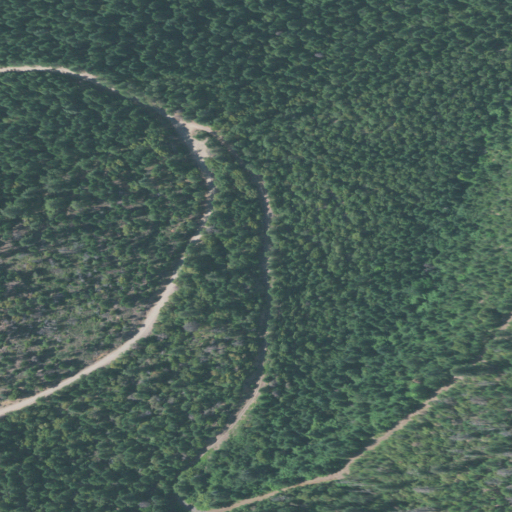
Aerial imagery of valley in Oregon named Benson Gulch containing evergreen forest, open development, and shrub